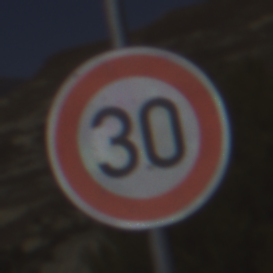
Verkehrszeichen: Geschwindigkeit30
Umgebung: Outdoor, Nature
Tageszeit: Midday
Wetter: Clear
Licht: Natural
Jahreszeit: NotSpecified
Kontrast: HighContrast